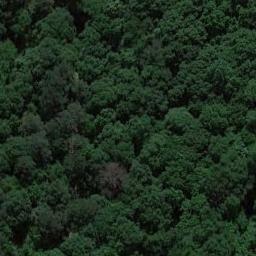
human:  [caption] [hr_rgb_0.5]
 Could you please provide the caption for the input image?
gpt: Many dense green trees are in a forest .

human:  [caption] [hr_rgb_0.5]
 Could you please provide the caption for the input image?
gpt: The forest is full of green trees .

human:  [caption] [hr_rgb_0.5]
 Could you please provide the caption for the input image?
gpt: The forest has a lot of dense dark green trees .

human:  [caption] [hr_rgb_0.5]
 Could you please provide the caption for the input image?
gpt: This is a dense forest .

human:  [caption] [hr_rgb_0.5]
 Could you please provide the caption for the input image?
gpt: A dense forest with many green trees .